Field crop: maize
Growth stage: 2
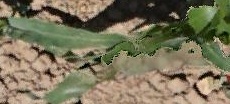
Species: maize